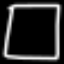
Label: square